Field crop: maize
Growth stage: 2
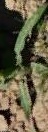
Species: maize